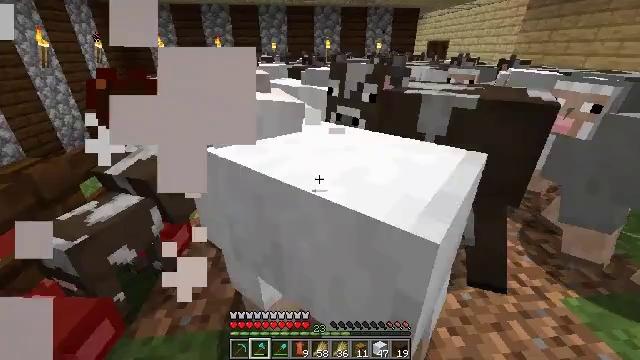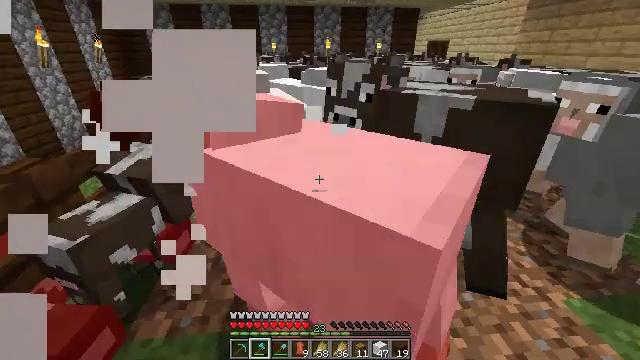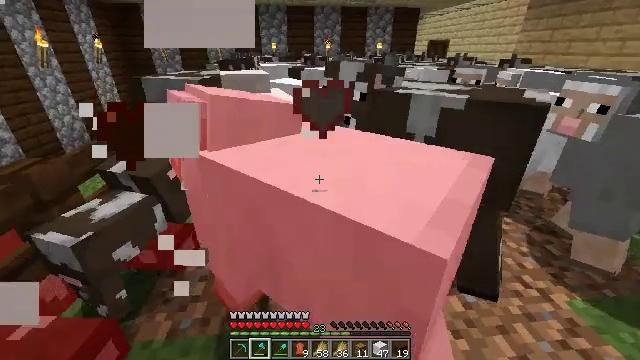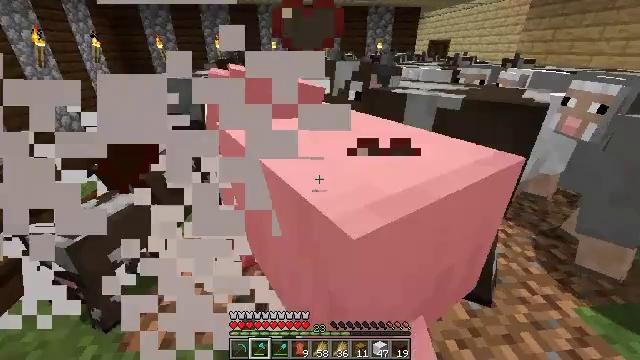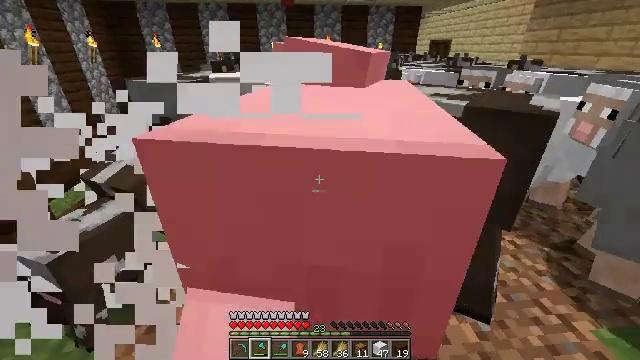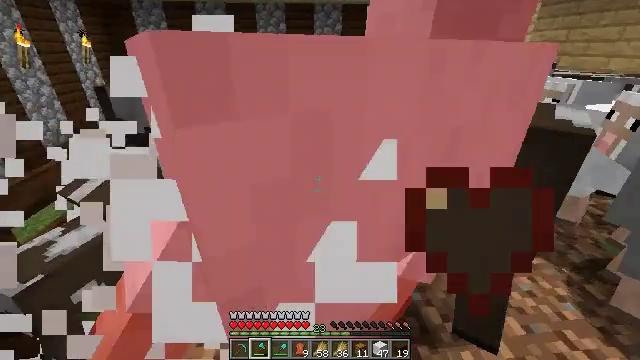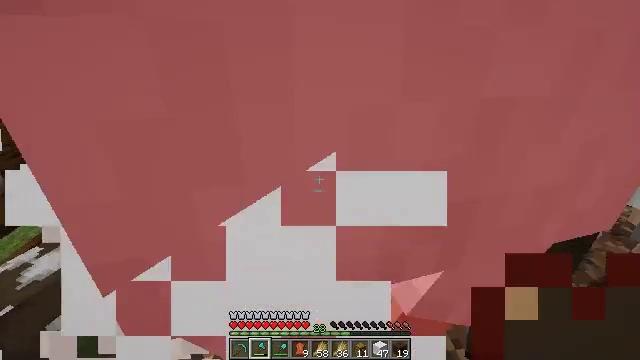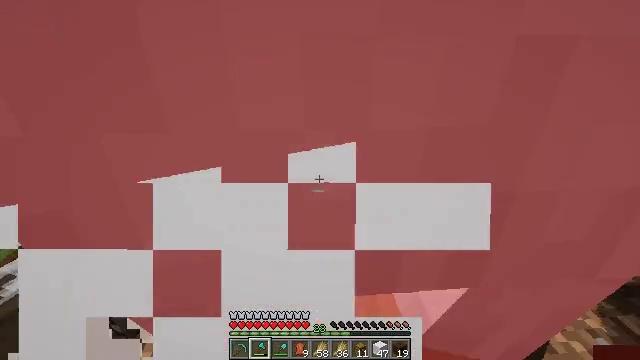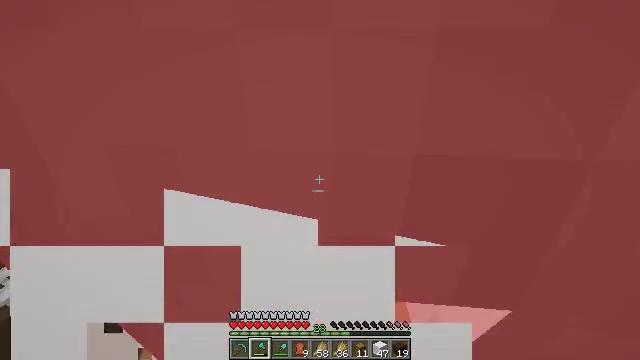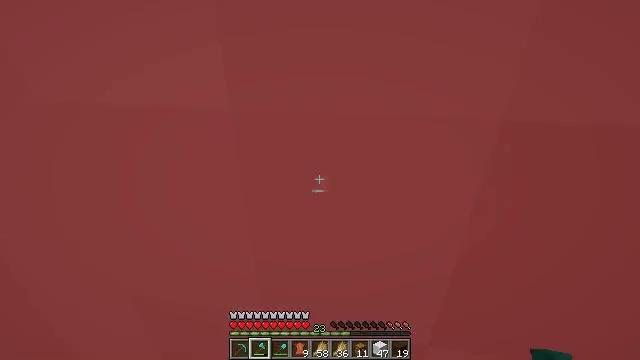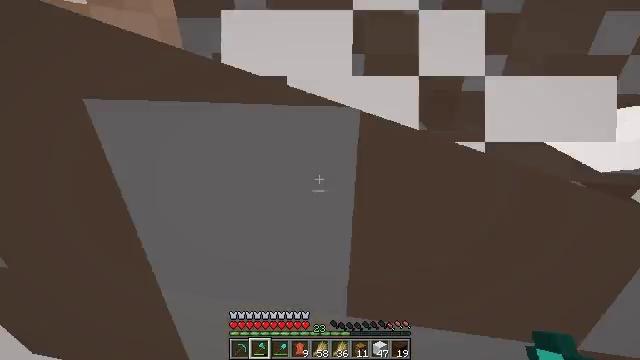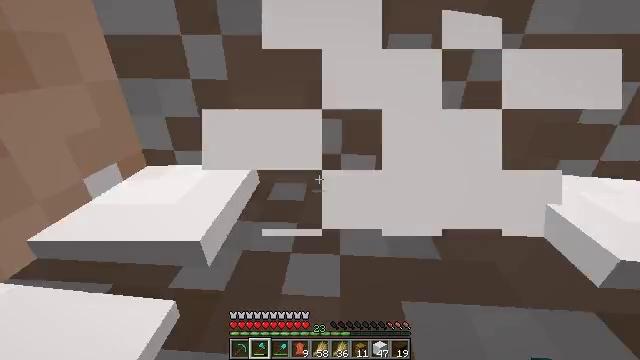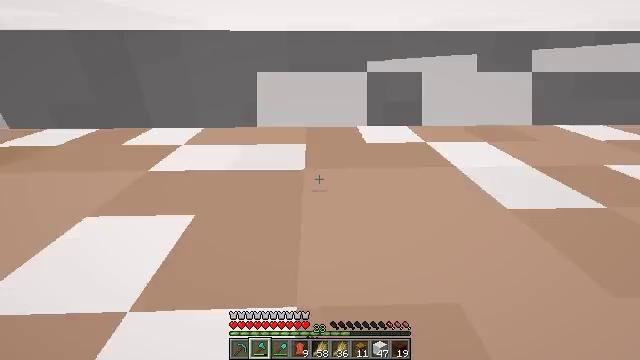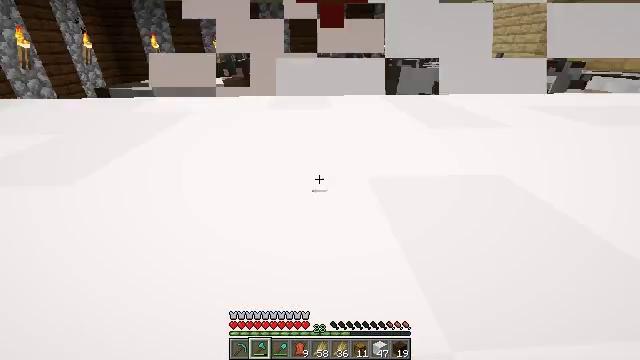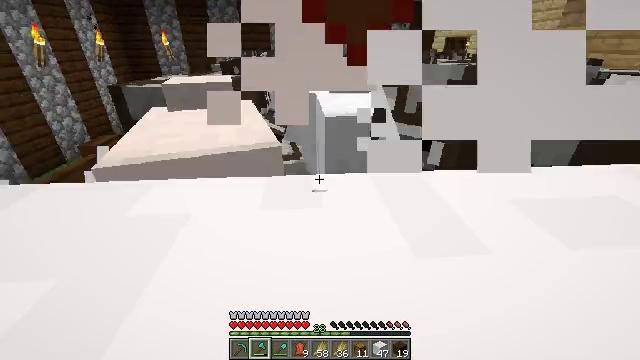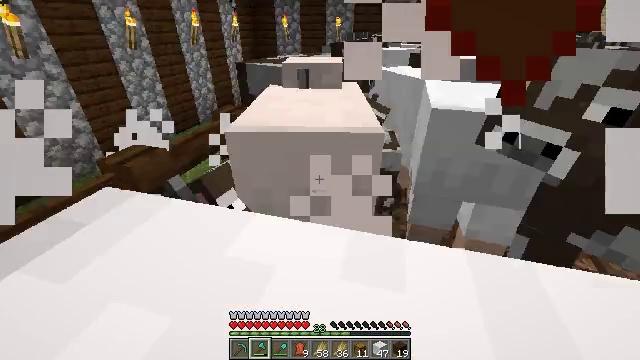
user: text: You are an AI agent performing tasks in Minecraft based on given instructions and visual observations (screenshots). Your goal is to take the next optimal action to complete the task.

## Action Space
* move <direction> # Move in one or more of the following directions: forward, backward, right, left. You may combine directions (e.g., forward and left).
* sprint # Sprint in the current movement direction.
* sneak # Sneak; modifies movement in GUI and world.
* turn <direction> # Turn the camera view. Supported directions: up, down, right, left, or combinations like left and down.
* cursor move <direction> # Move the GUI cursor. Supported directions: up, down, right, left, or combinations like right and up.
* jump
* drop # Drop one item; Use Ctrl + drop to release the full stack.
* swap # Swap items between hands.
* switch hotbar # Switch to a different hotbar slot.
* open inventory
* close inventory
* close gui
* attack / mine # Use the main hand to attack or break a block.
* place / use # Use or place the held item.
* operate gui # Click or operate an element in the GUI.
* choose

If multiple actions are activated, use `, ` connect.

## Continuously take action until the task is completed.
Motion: motion action
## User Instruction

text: Combat the sheep.
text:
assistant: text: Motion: no_op
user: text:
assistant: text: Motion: no_op
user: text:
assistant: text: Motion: move forward
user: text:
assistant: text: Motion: move forward
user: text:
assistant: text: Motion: move forward
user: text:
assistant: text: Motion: move forward
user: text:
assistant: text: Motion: no_op
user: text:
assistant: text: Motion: no_op
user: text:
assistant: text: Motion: no_op
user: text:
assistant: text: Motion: no_op
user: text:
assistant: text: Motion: turn right, attack / mine
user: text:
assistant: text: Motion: attack / mine
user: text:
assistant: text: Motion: attack / mine
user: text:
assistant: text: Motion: turn left
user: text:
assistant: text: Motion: turn left and down
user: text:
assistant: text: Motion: turn left and down
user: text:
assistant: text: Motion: turn left
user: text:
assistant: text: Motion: turn left and up
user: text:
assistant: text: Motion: no_op
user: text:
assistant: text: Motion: no_op
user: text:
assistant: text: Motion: move forward and move left, turn right
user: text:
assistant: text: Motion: move forward and move left, turn right and down
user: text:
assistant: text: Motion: move forward and move left, turn right and down, attack / mine
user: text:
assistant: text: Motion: move forward, turn left, attack / mine
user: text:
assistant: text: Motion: attack / mine
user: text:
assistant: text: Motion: no_op
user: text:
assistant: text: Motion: no_op
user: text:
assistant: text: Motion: no_op